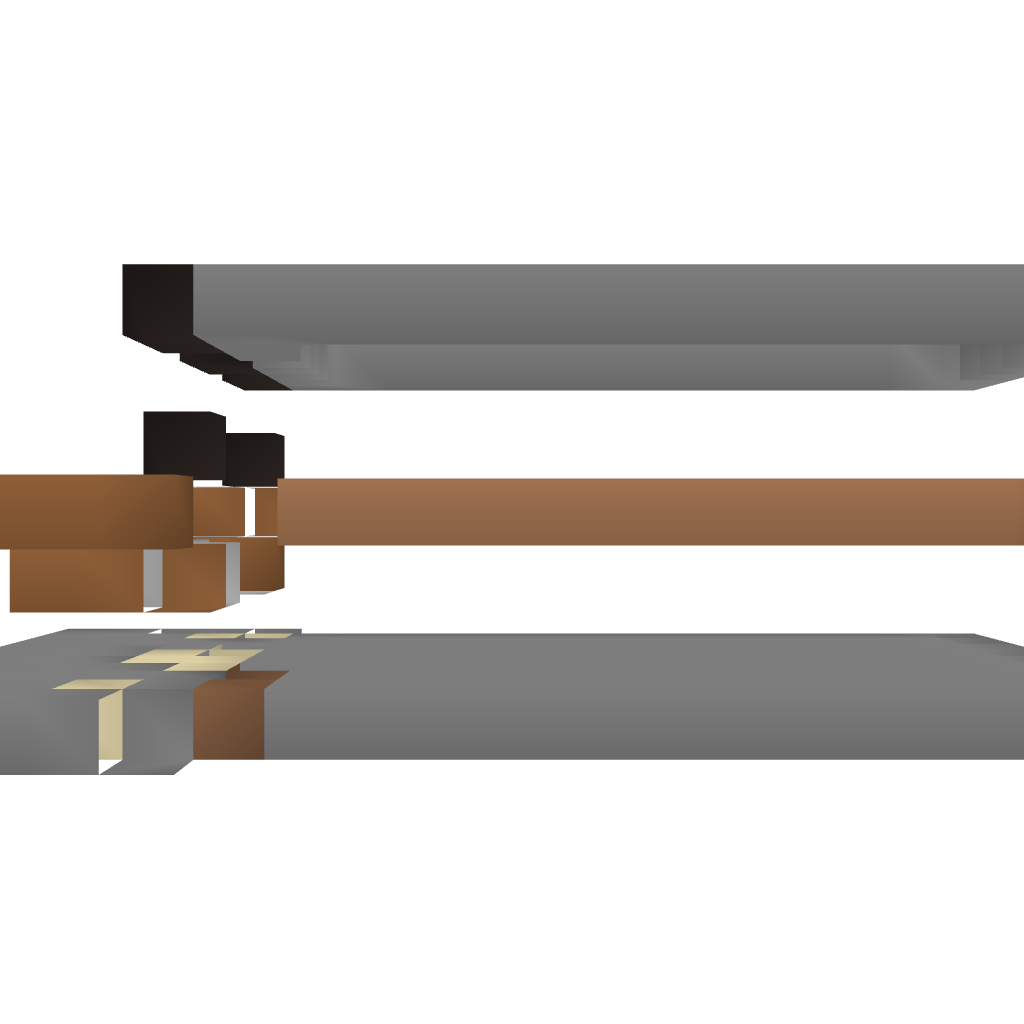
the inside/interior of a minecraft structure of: Chicken Egg Collection &amp; Storage